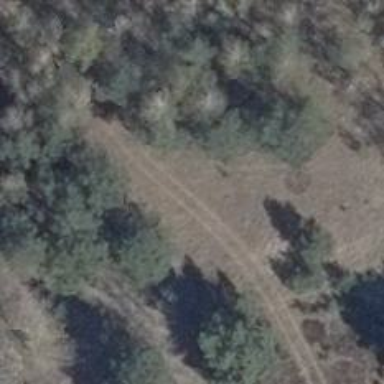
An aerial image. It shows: Path.